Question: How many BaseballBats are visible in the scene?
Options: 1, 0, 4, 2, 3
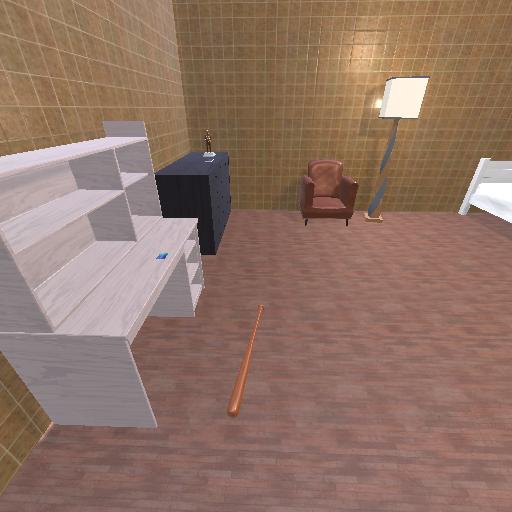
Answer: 1